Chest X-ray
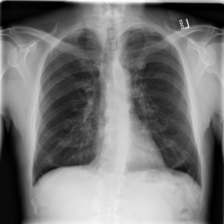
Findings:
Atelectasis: negative
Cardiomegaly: negative
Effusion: negative
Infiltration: negative
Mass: negative
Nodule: negative
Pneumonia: negative
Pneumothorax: negative
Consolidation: negative
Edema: negative
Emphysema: positive
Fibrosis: negative
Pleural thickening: negative
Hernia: negative